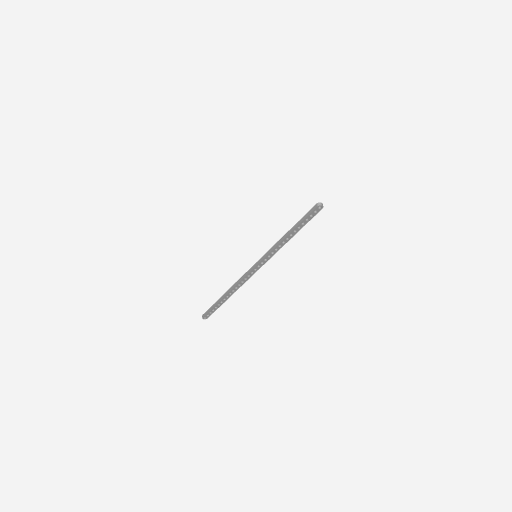
Part: FlatBeam35H